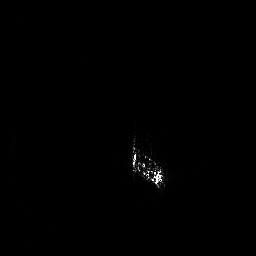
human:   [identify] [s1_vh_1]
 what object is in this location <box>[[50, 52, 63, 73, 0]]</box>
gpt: <ref>1 large ship at the center</ref>